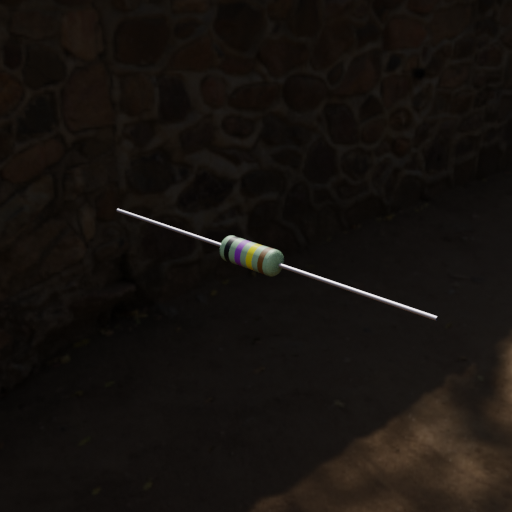
Resistor colour bands (in order): black, violet, yellow, brown